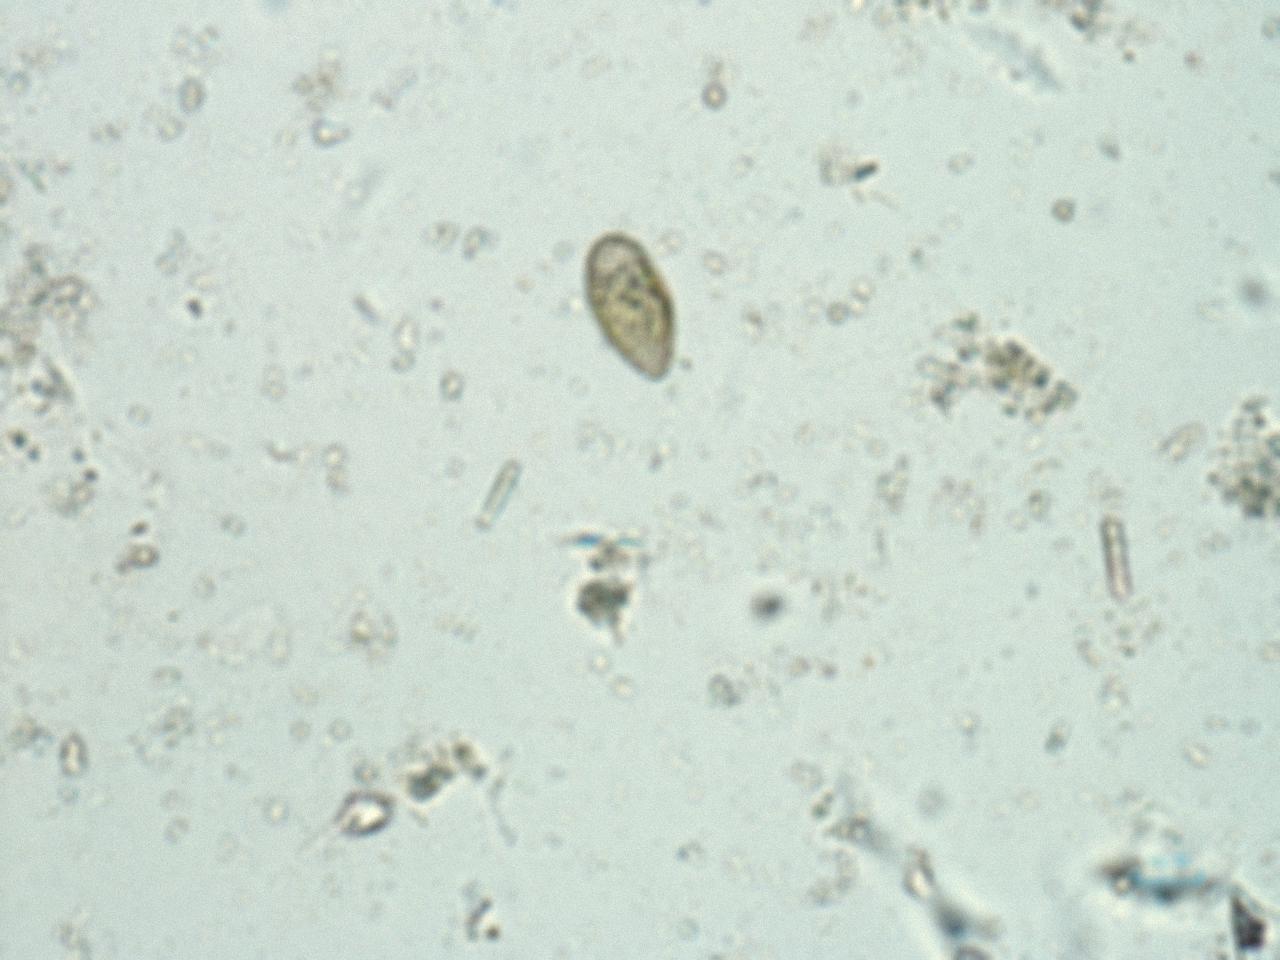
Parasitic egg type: Opisthorchis viverrine